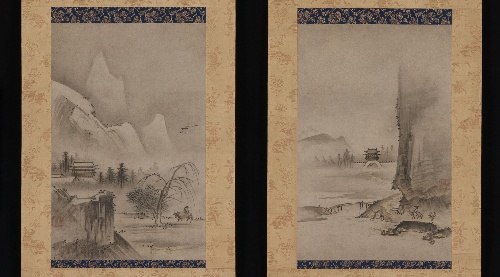
Title: 鑑貞筆　瀟湘八景中の二景図|Two Views from the Eight Views of the Xiao and Xiang Rivers
Artist: Kantei
Artist bio: Japanese, active second half of 15th century
Date: early 16th century
Object type: Hanging scrolls
Classification: Paintings
Medium: Pair of hanging scrolls; ink and color on paper
Culture: Japan
Period: Muromachi period (1392–1573)
Dimensions: Image (a): 18 1/16 × 11 3/4 in. (45.8 × 29.9 cm)
Overall with mounting (a): 51 15/16 × 16 3/8 in. (132 × 41.6 cm)
Overall with knobs (a): 51 15/16 × 18 1/8 in. (132 × 46 cm)
Image (b): 18 1/8 × 11 3/4 in. (46 × 29.9 cm)
Overall with mounting (b): 52 1/16 × 16 5/16 in. (132.2 × 41.5 cm)
Overall with knobs (b): 52 1/16 × 18 1/8 in. (132.2 × 46 cm)
Department: Asian Art
Credit line: Mary Griggs Burke Collection, Gift of the Mary and Jackson Burke Foundation, 2015
Accession year: 2015
Repository: Metropolitan Museum of Art, New York, NY
Tags: Rivers|Mountains|Landscapes